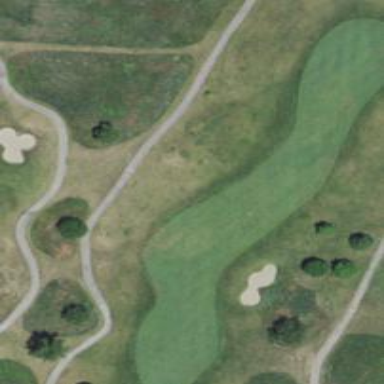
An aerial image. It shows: View of golf hole.